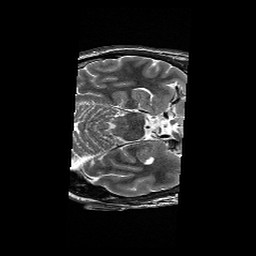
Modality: T2w
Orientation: axial
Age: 40
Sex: male
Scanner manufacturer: siemens
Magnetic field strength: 3 T
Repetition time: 6.1 s
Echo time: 0.104 s